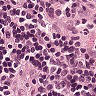
Metastatic tissue present: no